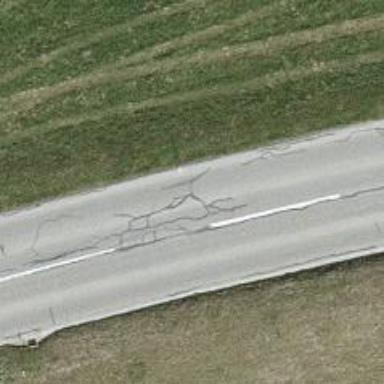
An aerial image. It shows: Secondary road with asphalt surface.